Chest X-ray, PA view. Patient: 46 years old, sex F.
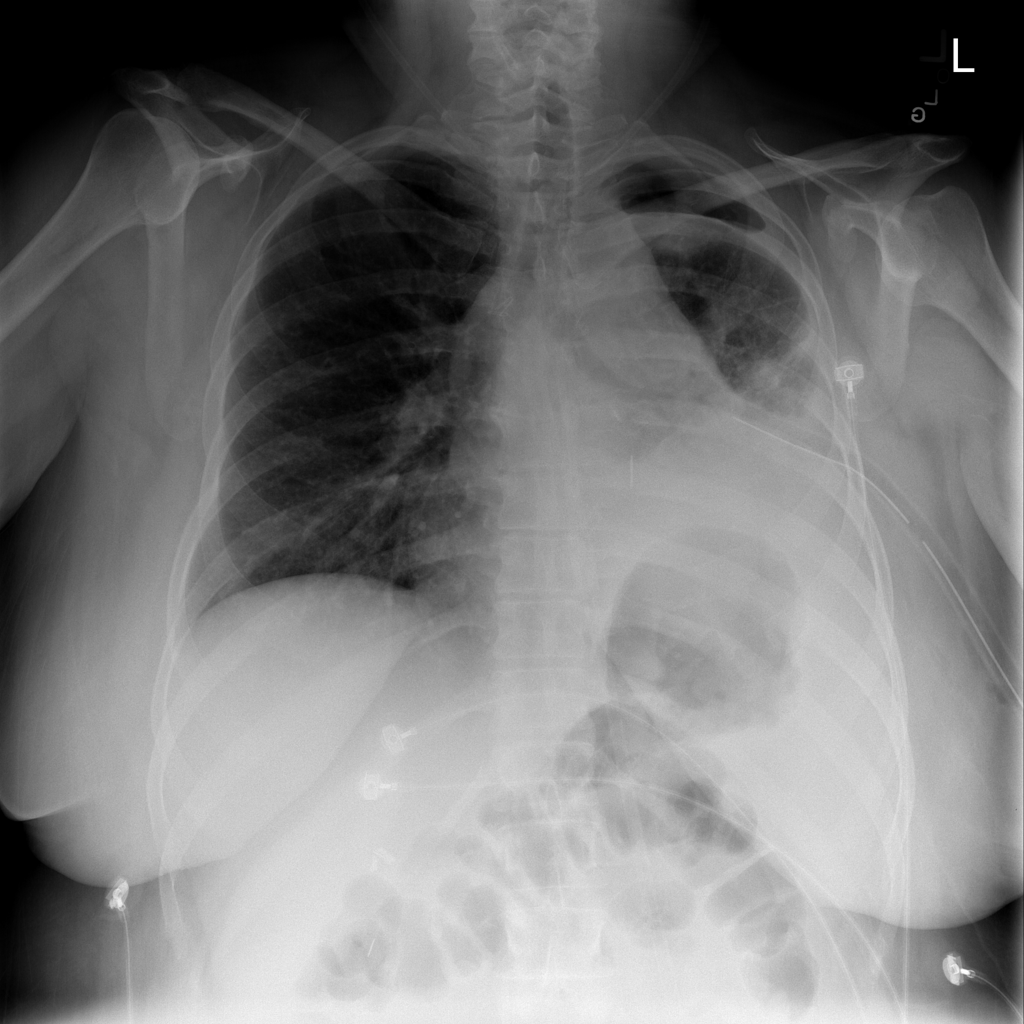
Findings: Effusion, Infiltration, Pneumothorax